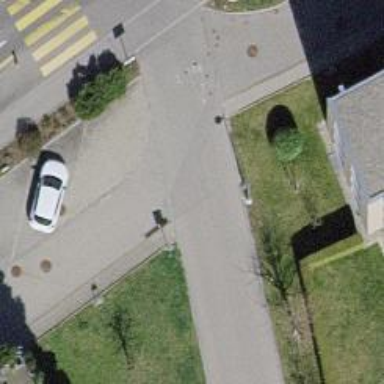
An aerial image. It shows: Living street.